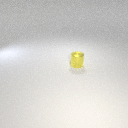
small yellow metal cylinder